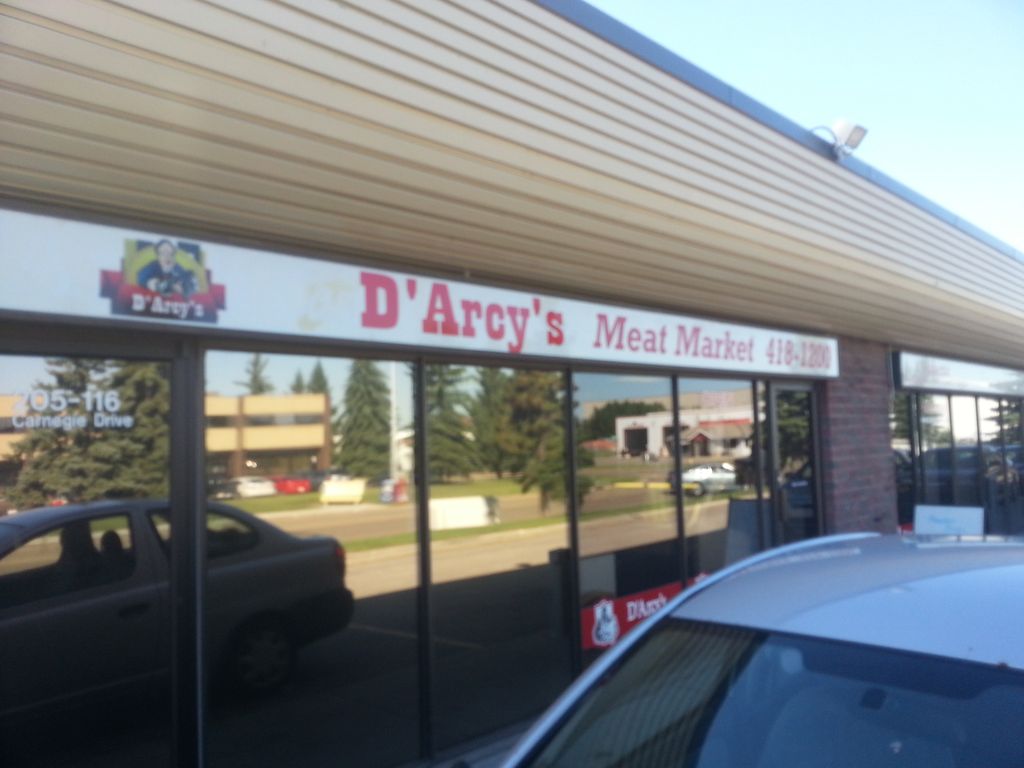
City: edmonton